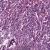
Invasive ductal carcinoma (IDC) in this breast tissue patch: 1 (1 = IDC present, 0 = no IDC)